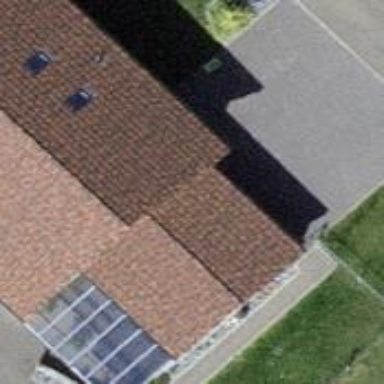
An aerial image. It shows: Farm shop.